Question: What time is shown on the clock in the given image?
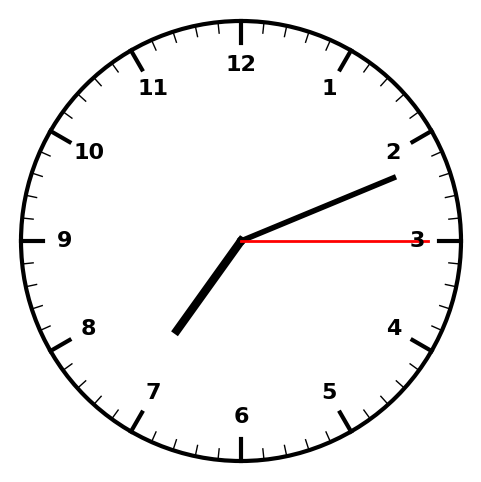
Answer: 07:11:15